Question: i have a dialog box, but some how there is an unknown background image. How can i remove that image. Please guide me.

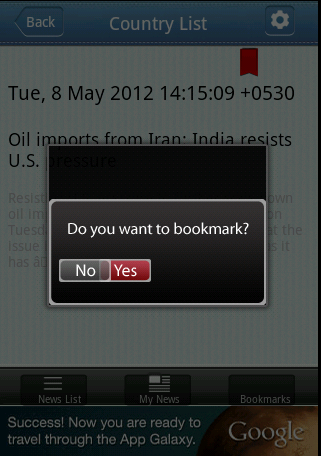
Answer: You have to extends Dialog Class, build your xml File for your dialog something like
'''
<?xml version="1.0" encoding="utf-8"?>
<LinearLayout xmlns:android="http://schemas.android.com/apk/res/android"
android:layout_width="fill_parent"
android:layout_height="fill_parent"
android:orientation="vertical" >
<TextView
android:id="@+id/textView1"
android:layout_width="fill_parent"
android:layout_height="wrap_content"
android:text="Do you Want to bookmark?"
android:gravity="center"/>
<LinearLayout
android:layout_width="fill_parent"
android:layout_height="wrap_content" >
<Button
android:id="@+id/button_no"
android:layout_width="wrap_content"
android:layout_height="wrap_content"
android:text="No" />
<Button
android:id="@+id/button_yes"
android:layout_width="wrap_content"
android:layout_height="wrap_content"
android:text="Yes" />
</LinearLayout>
</LinearLayout>
'''
of course you can make some customization
for your custom dialog class you can do like this
'''
public class CustomizeDialog extends Dialog implements OnClickListener {
Button okButton;
public CustomizeDialog(Context context) {
super(context);
/** 'Window.FEATURE_NO_TITLE' - Used to hide the title */
requestWindowFeature(Window.FEATURE_NO_TITLE);
setContentView(R.layout.main);
yesButton = (Button) findViewById(R.id.button_yes);
yesButton.setOnClickListener(this);
noButton = (Button) findViewById(R.id.button_no);
noButton.setOnClickListener(this);
}
@Override
public void onClick(View v) {
switch(v.getId()){
case R.id.button_yes:
dismiss();
//doSomething
break;
case R.id.button_no:
dismiss();
//doSomethingElse
break;
}
}
'''
Hope this will help you
you have to post your code to figure out why these background box appear for you but acting like i mention should resolve the problem for you